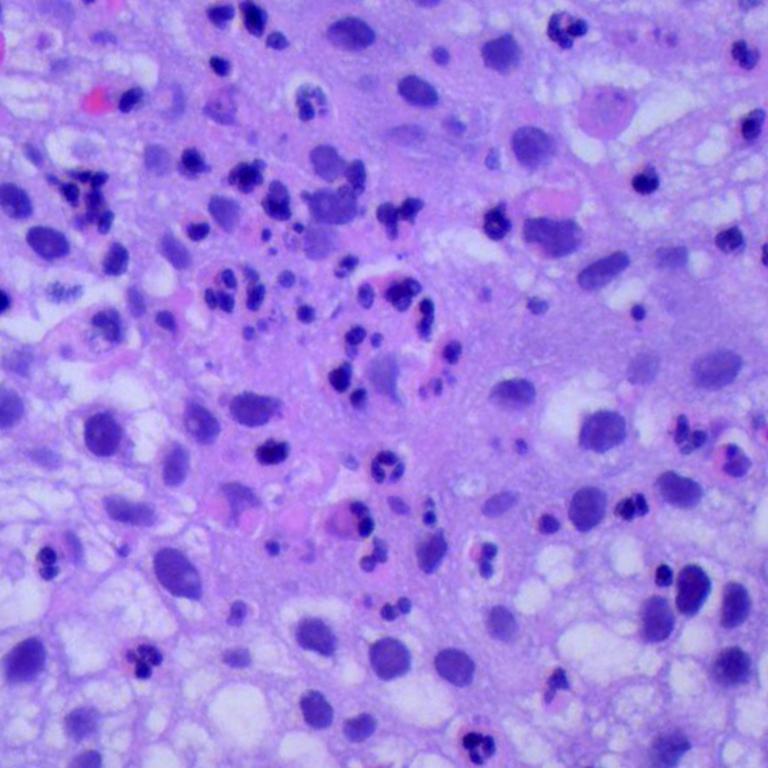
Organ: lung
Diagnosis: squamous carcinomas